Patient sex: M
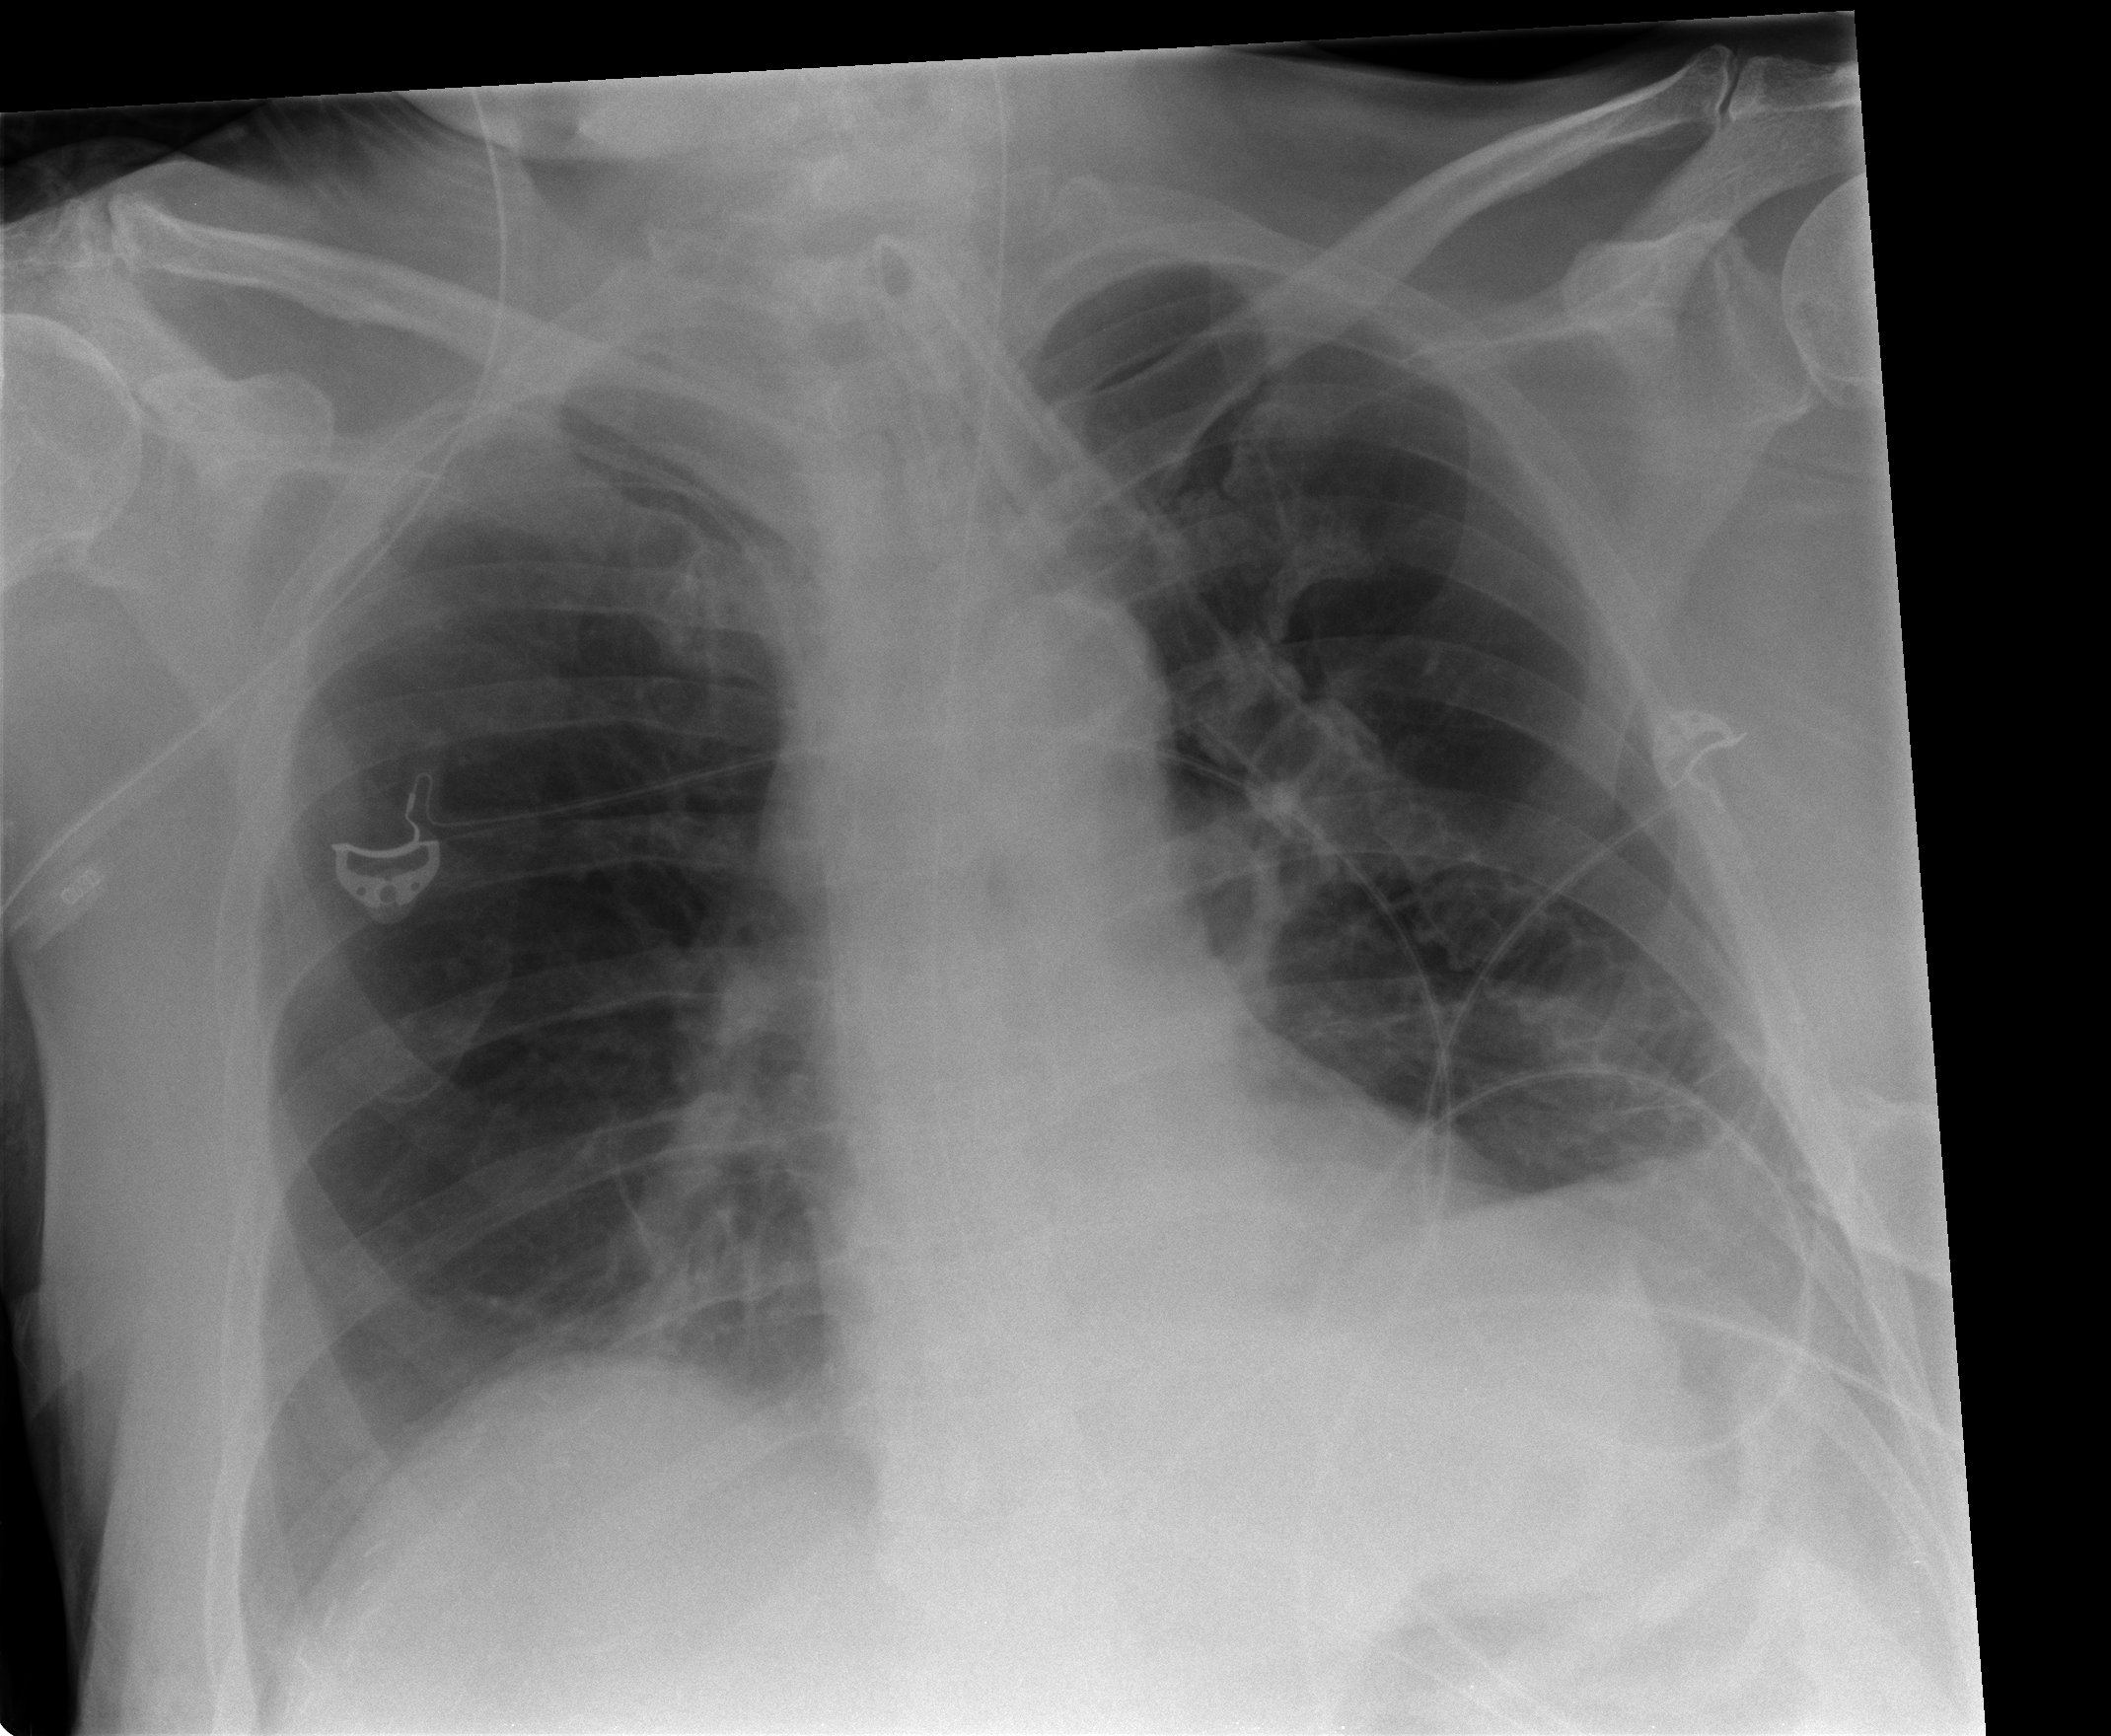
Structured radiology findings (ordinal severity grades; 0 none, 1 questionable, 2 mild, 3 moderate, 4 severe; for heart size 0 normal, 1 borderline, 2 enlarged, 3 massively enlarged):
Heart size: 0
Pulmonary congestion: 0
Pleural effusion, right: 0
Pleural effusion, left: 0
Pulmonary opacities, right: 1
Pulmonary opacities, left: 0
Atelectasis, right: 0
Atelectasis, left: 1